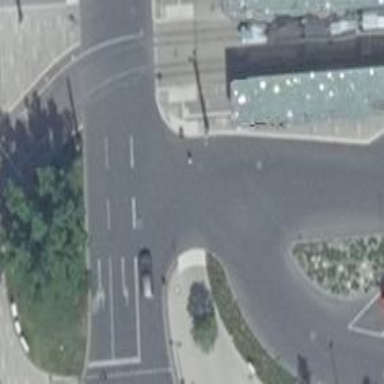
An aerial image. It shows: Unmarked road crossing.